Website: apple
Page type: payment
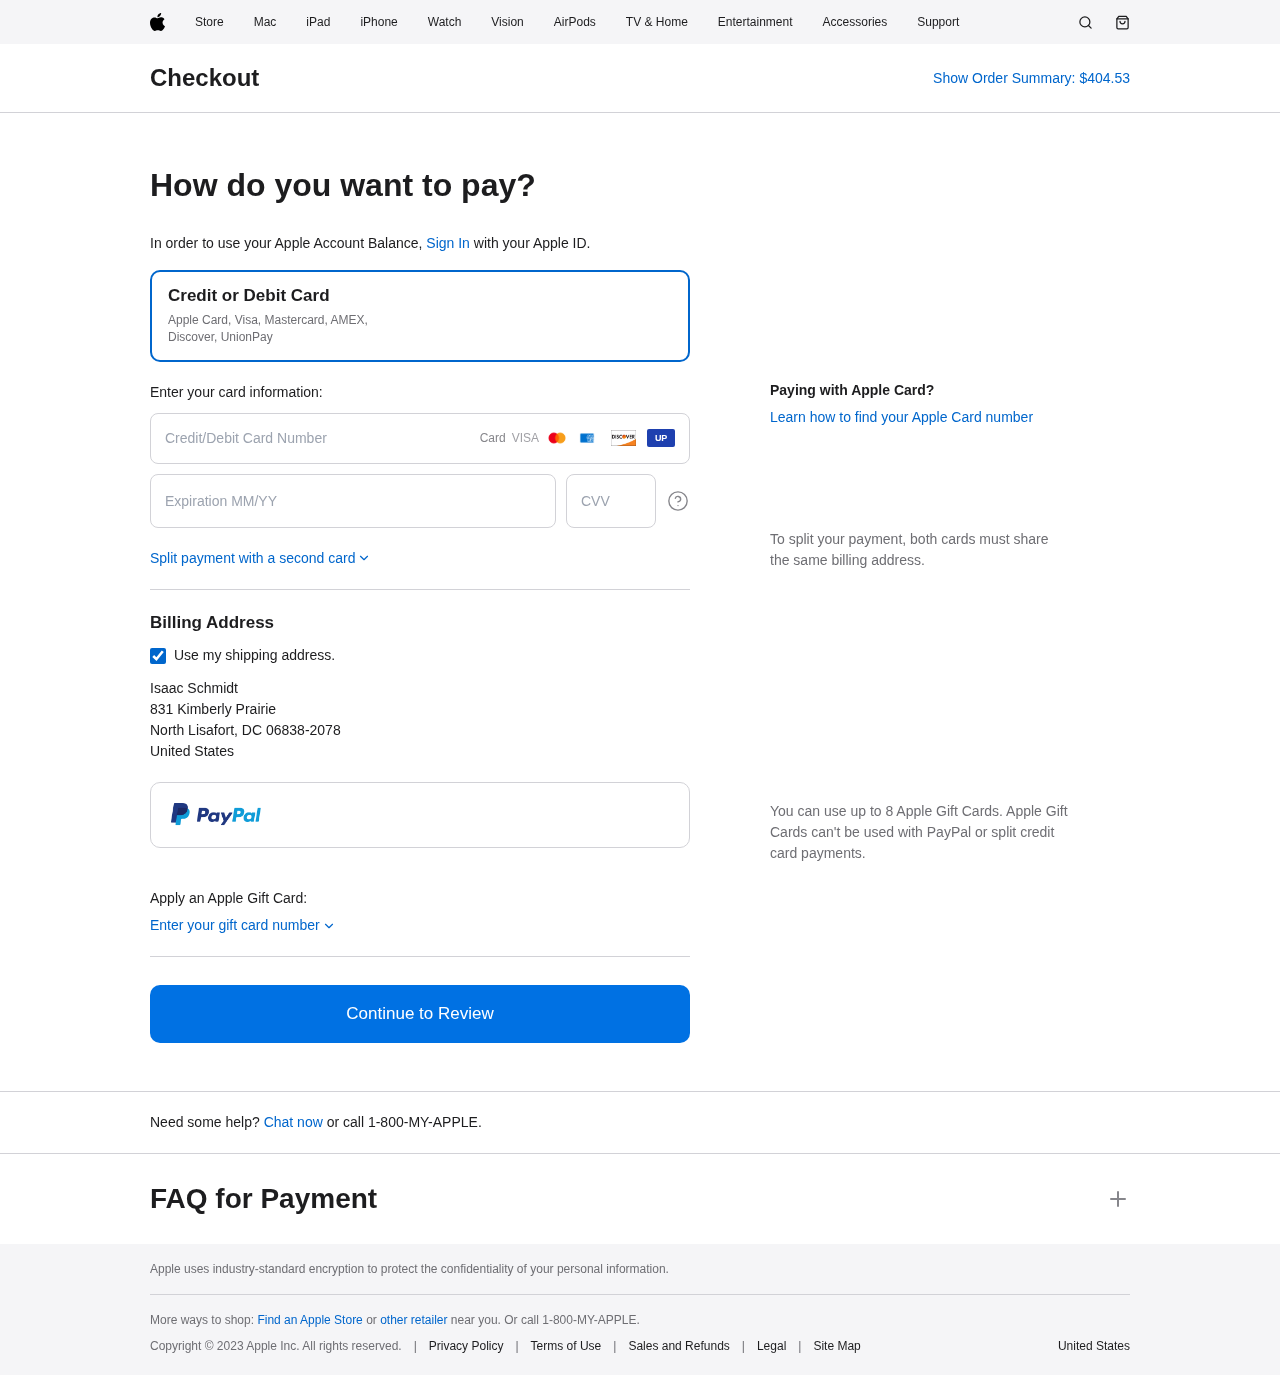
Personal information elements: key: PII_CARD_CVV
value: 698
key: PII_CARD_EXPIRY
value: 03/26
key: PII_CARD_NUMBER
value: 6011 8345 9764 0958
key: PII_COUNTRY
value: United States
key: PII_FULLNAME
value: Isaac Schmidt
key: PII_STREET
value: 831 Kimberly Prairie
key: PII_CITY_STATE_ZIP
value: North Lisafort, DC 06838-2078
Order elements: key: ORDER_TOTAL
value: $404.53